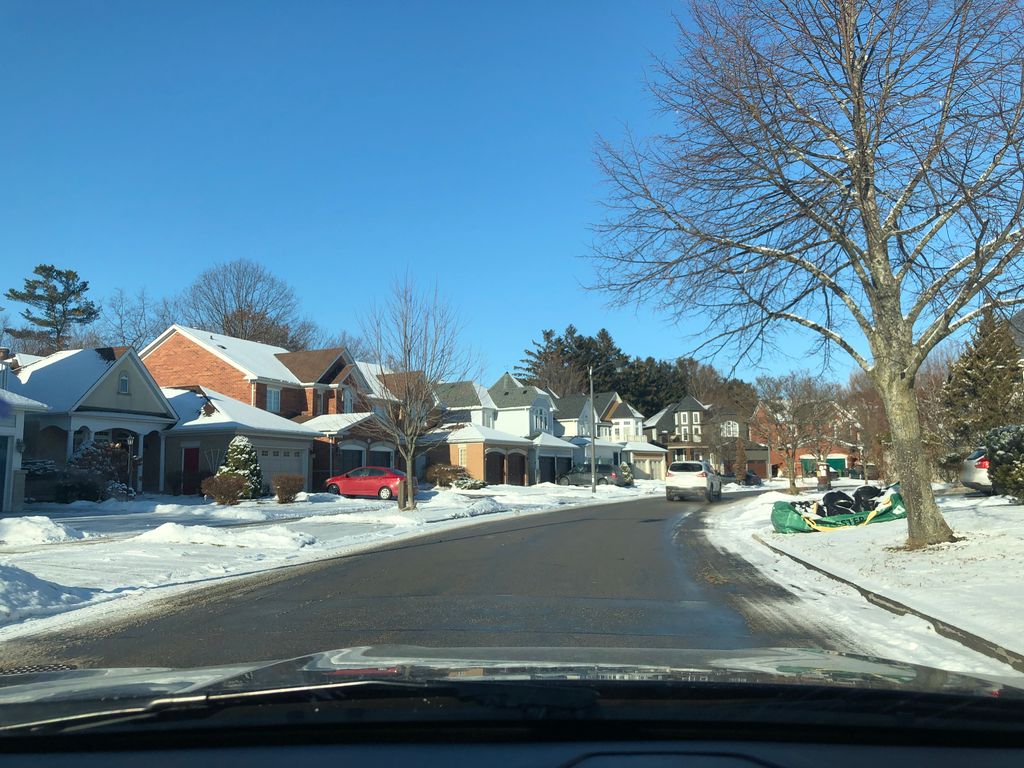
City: toronto